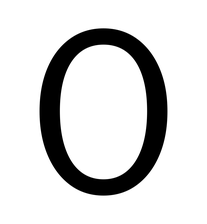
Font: InstrumentSans_Regular